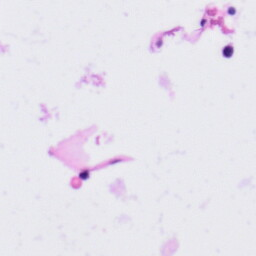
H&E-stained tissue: Tonsil